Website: apple
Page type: address-validator
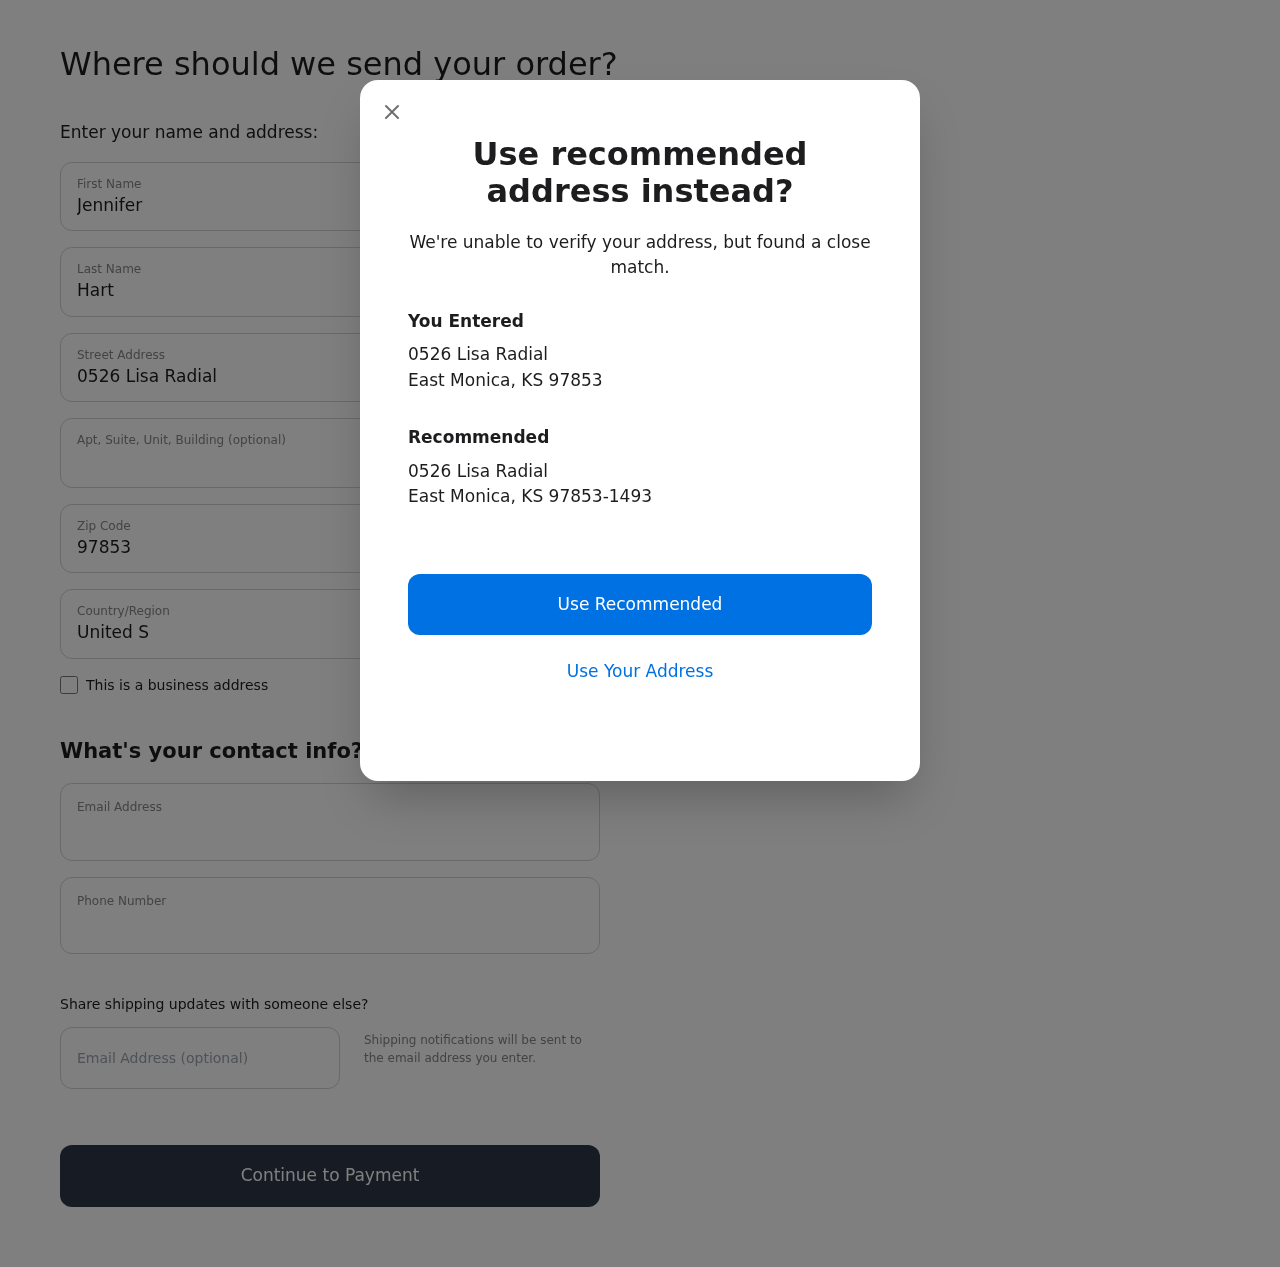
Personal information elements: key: PII_CITY
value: East Monica
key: PII_COUNTRY
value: United States
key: PII_EMAIL
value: jennifer.hart@hotmail.com
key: PII_FIRSTNAME
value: Jennifer
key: PII_GIFT_EMAIL
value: joseph.lopez@gmail.com
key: PII_LASTNAME
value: Hart
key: PII_PHONE
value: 7929824483
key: PII_POSTCODE
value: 97853
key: PII_POSTCODE_FULL
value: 97853-1493
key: PII_STATE_ABBR
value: KS
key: PII_STREET
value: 0526 Lisa Radial
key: PII_CITY2
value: East Monica
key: PII_STATE_ABBR2
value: KS